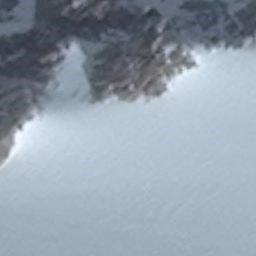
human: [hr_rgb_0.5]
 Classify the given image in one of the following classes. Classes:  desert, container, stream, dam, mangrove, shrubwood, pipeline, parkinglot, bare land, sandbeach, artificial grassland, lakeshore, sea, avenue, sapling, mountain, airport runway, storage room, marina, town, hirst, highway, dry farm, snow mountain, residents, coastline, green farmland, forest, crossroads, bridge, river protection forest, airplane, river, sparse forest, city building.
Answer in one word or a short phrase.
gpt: snow mountain